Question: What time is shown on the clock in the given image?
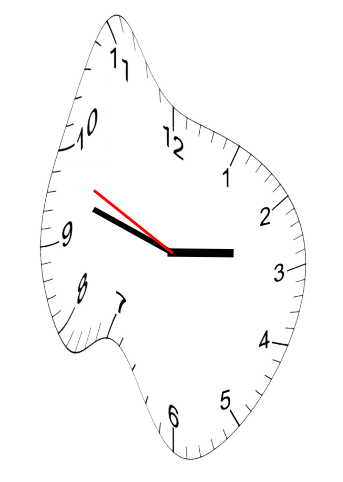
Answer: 02:47:49